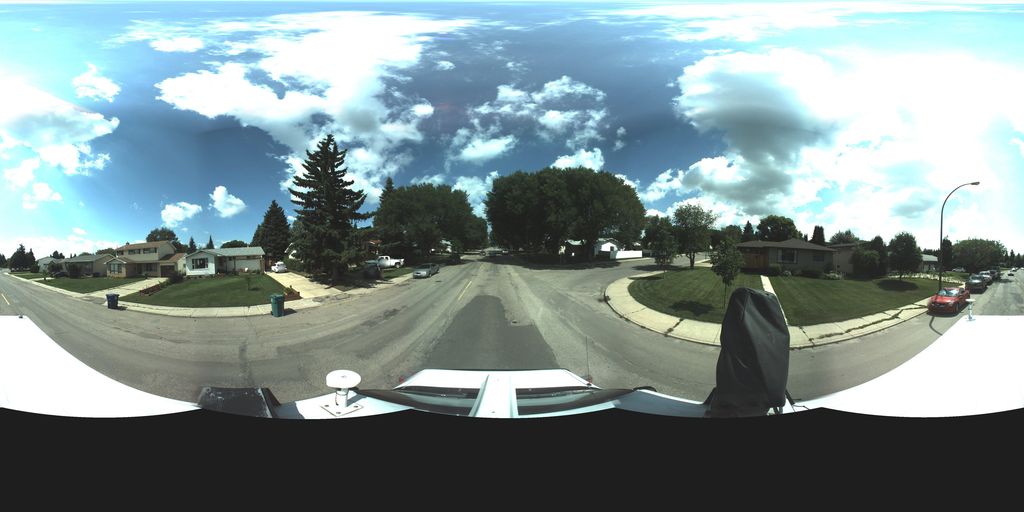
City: saskatoon